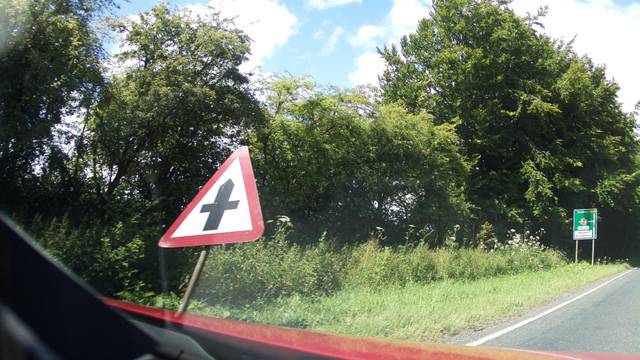
Region: United Kingdom
Coordinates: 51.29, -1.16